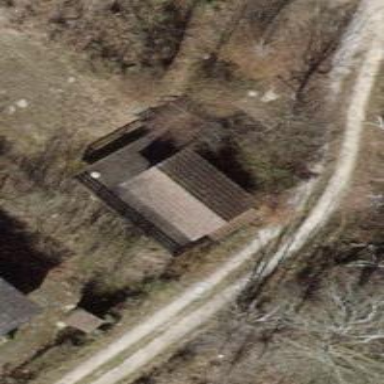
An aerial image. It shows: Simple house.